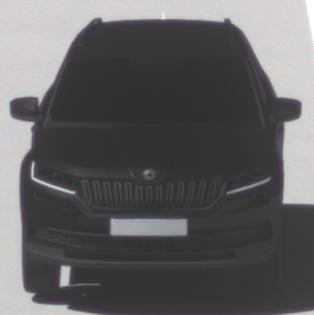
Make: Skoda
Model: Kodiaq 1.4 TSI
Detailed model: Kodiaq
Model produced from: 2017/03
Model produced until: 2018/05
Doors: 5
Color: black
Road condition: dry road
Daytime: midday
Contrast: high contrast